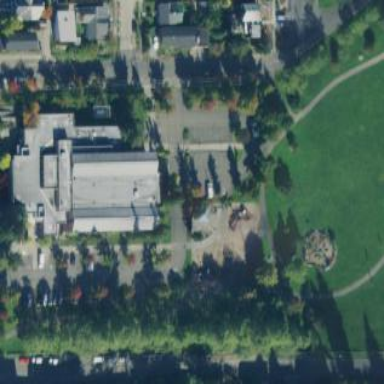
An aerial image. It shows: Community center building.